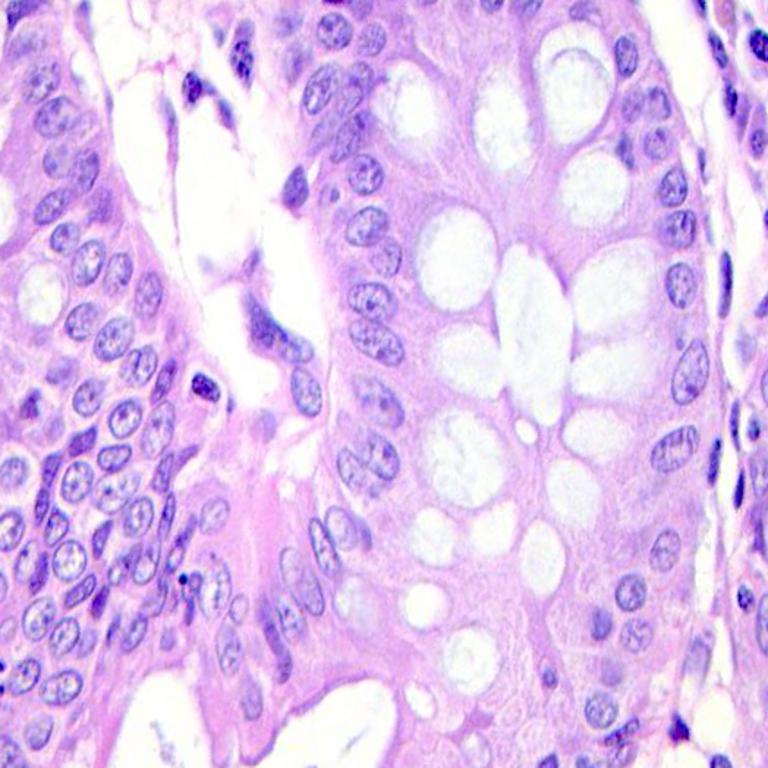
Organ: colon
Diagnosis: benign